Question: CSS properties use no spaces so why isn't the first space in the rule used as a separator between the property and the value?
Here's an example:

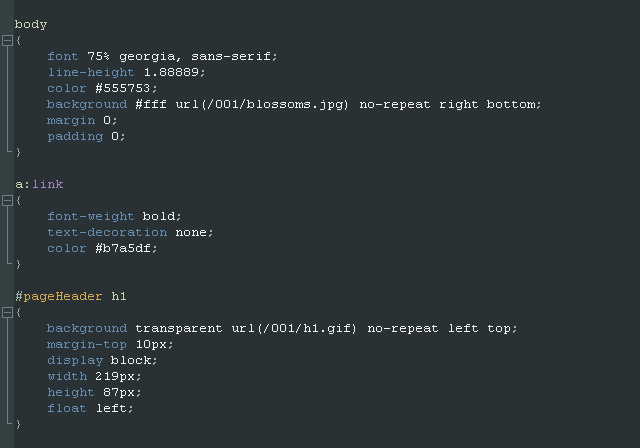
Answer: Why not remove the curly-braces as well and let indentation dictate the structure? That would be even cleaner.
However, sometimes better syntax is not about removing everything you can imagine, you often need to keep something to keep the syntax as well. A syntax that is more clear expresses the intention in a better way than a cleaner, more implicit syntax. It's harder to make mistakes with an explicit syntax, and easier to spot those mistakes.
In your two examples, I find the first one a lot easier to understand, because the key and the value are clearly, explicitly separated.